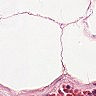
Metastatic tissue present: no